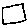
Label: square